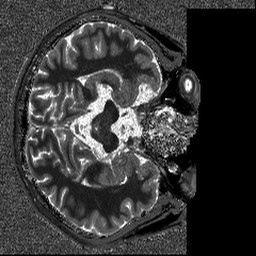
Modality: T1map
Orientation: axial
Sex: male